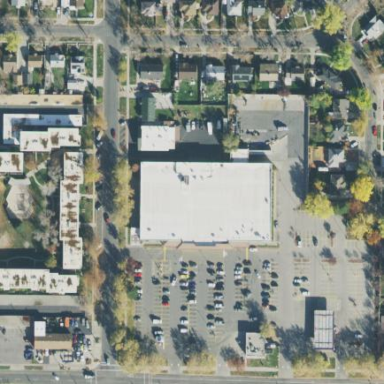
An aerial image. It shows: Flat roofed retail building that is supermarket.